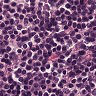
Metastatic tissue present: no